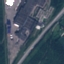
Label: Highway